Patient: sex M, age 47
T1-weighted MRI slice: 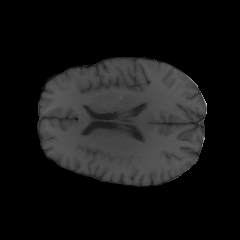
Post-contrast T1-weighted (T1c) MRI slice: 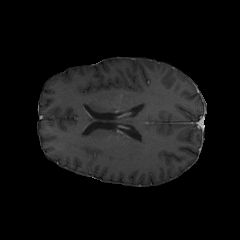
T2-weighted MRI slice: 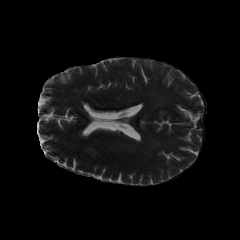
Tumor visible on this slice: no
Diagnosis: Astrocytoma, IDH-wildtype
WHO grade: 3